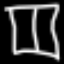
Label: square